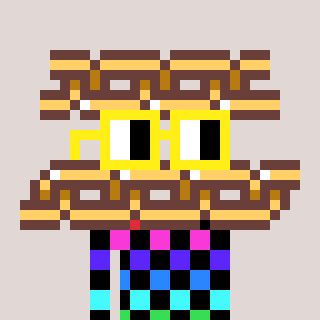
a pixel art character with square yellow glasses, a chain-shaped head and a teal-colored body on a warm background